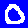
Digit: 0